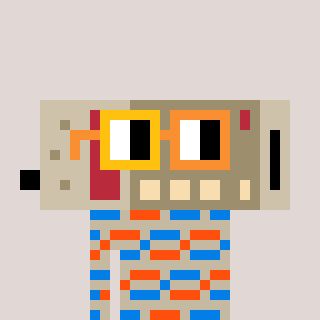
a pixel art character with square yellow and orange glasses, a cordless phone-shaped head and a bege-colored body on a warm background